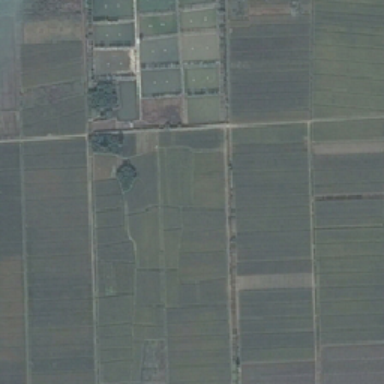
Dark green farmland and some lattice ponds are divided by road .